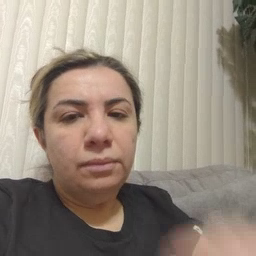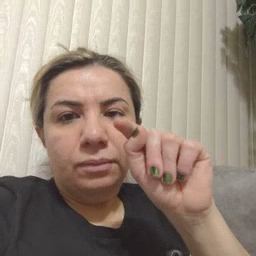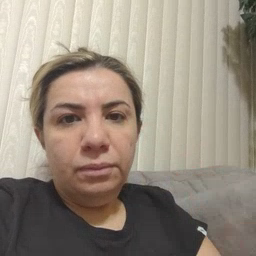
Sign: TV